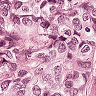
Metastatic tissue present: yes